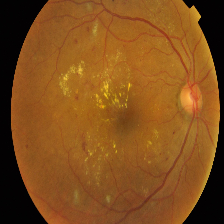
Diabetic retinopathy grade: Proliferative DR